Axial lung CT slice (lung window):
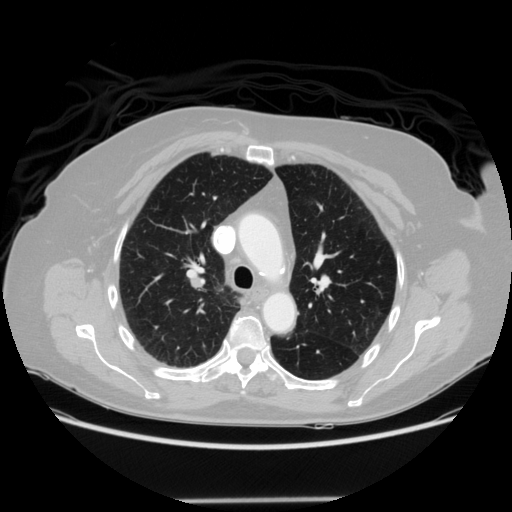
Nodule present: no